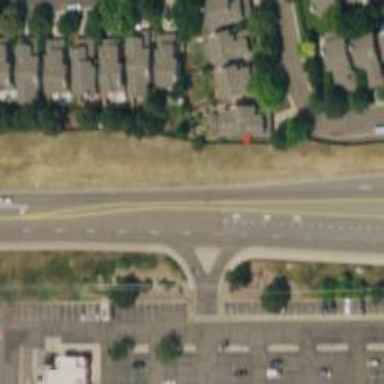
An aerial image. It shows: Secondary road with asphalt surface.